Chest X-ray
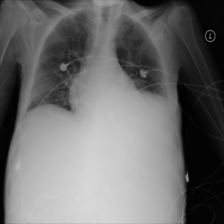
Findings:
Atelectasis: negative
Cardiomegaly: negative
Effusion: positive
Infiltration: negative
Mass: negative
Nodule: negative
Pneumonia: negative
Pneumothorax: negative
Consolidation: negative
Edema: negative
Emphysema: negative
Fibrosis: negative
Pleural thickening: positive
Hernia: negative